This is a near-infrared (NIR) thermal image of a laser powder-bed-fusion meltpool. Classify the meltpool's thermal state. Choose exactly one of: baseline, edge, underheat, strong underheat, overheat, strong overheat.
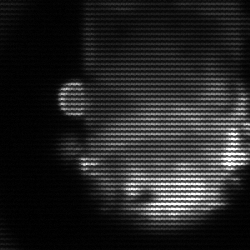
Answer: baseline